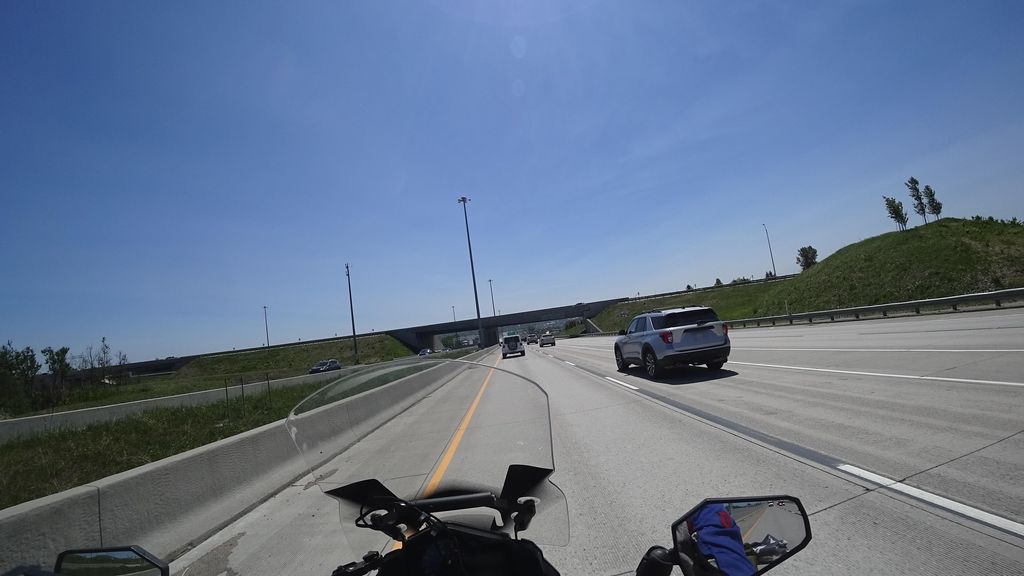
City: quebec_city